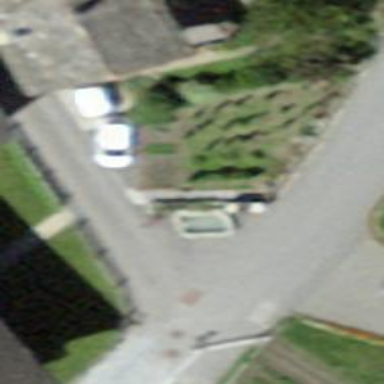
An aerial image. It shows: Beautiful fountain.